Interaction volume radius: 5 \u00c5
Interaction volume height: 25 \u00c5
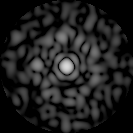
Disorder parameter: 0.8481